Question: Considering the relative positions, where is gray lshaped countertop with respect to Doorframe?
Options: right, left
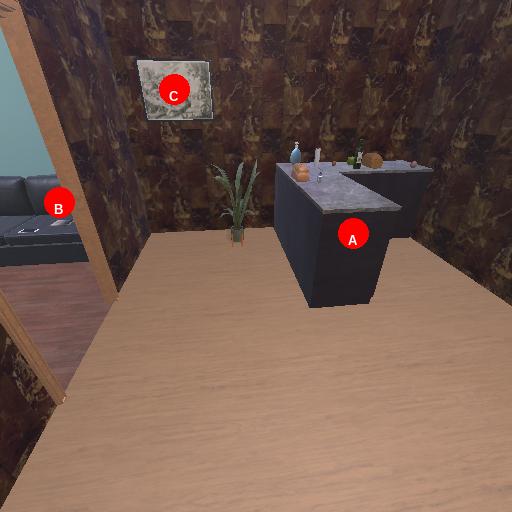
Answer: right